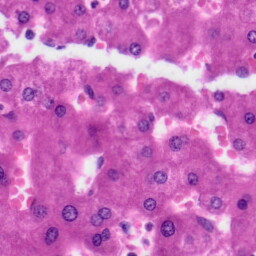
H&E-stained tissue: Liver